Question: We're trying to create an HTML page that consists of masonry-style floated elements that contain a picture and title. The elements have a shadow and the page has a slight gradient background. Targets that have already been visited have a folded corner.

The folded corner causes a couple of problems:
1) How can we make the element's box-shadow end before the folded corner on the right and bottom sides? Will we have to do the shadows the pre-CSS3 way with 'div's containing semi-transparent gradients?
2) How to do the folded corner itself? We can't just impose an image on the right bottom corner on top of the white background, because the page's background gradient must show through.
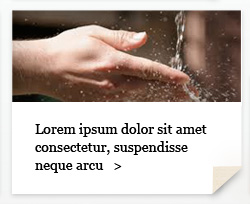
Answer: So far, I've thought of four ways of doing this:
: The idea behind this one is to use two pseudo-elements on the '.box' to get the corner and then two pseudo-elements on the '.box-text' to get the shadows in the corners right - <URL>. The biggest problem with this one is that it is... well, ugly.
HTML structure:
'''
<div class="box">
<header></header>
<div class="box-text">
<p>Text</p>
</div>
</div>
'''
Relevant CSS:
'''
body {
background: #ccc;
}
.box {
box-shadow: 2px 2px 13px #000;
position: relative;
background: white;
}
.box:before, .box:after, .box-text:before, .box-text:after {
position: absolute;
content: '';
}
.box:before {
bottom: -25px;
right: -25px;
width: 75px;
height: 75px;
background: #ccc;
}
.box:after {
bottom: 0;
right: 0;
width: 50px;
height: 50px;
box-shadow: -2px -2px 2px #777;
background: linear-gradient(-45deg, transparent 38%, #333 50%, #faf0f0 50%);
}
.box-text:before {
bottom: 32px;
right: -15px;
width: 15px;
height: 18px;
background: radial-gradient(top left, #333 0%, transparent 40%);
}
.box-text:after {
bottom: -15px;
right: 32px;
width: 18px;
height: 15px;
background: radial-gradient(top left, #333 0%, transparent 40%);
}
'''
---
: combine shadows in a nicer manner using a skewed pseudo-element for that particular corner (I would have shadows on the pseudo-element) - <URL>
I think this one looks nicer and also has the advantage of working in IE9 as well (the previous one didn't, since it made use of CSS gradients).
The HTML would be exactly the same and the CSS would become:
'''
.box {
box-shadow: 0 0 5px 1px #777;
position: relative;
background: white;
}
.box:before, .box:after, .box-text:before {
position: absolute;
z-index: 2;
content: '';
}
.box:before {
bottom: -38px;
right: -38px;
width: 71px;
height: 71px;
transform: rotate(45deg);
z-index: 1;
background: #ccc;
}
.box:after {
bottom: 0;
right: 0;
border: solid 23px #f9f0f0;
border-bottom-color: transparent;
border-right-color: transparent;
box-shadow: -1px -1px 2px #777;
z-index: 4;
}
.box-text:before {
right: 0;
bottom: 22px;
width: 47px;
box-shadow: 2px 2px 3px 1px #777;
transform: skewY(-45deg);
}
'''
---
: I got an idea from the previous method - <URL>. I think the previous one looks slightly nicer though...
CSS that has changed:
'''
.box:before {
bottom: -24px;
right: -7px;
width: 35px;
height: 70px;
box-shadow: inset 2px 0 3px 1px #999;
transform: rotate(45deg);
z-index: 1;
background: #ccc;
}
.box:after {
bottom: 0;
right: 0;
border: solid 23px #f9f0f0;
border-bottom-color: transparent;
border-right-color: transparent;
box-shadow: -1px -1px 2px #777;
z-index: 4;
}
.box-text:before {
bottom: -27px;
right: -10px;
width: 35px;
height: 70px;
transform: rotate(45deg);
background: #ccc;
}
'''
: Uses just 2 pseudo-elements, both on the box - <URL>
'''
.box:before, .box:after {
position: absolute;
z-index: 2;
content: '';
}
.box:before {
right: -8px;
bottom: 22px;
width: 65px;
box-shadow: 2px 2px 5px 1px #777, 0 25px 0 25px #ccc;
transform: rotate(-45deg);
}
.box:after {
bottom: 0;
right: 0;
border: solid 23px #f9f0f0;
border-bottom-color: transparent;
border-right-color: transparent;
box-shadow: -1px -1px 2px #777;
z-index: 4;
}
'''